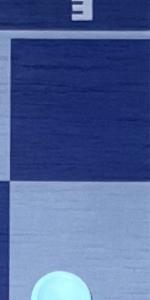
Label: Empty